高一 · 立体几何学
如图所示, 在四棱雉 $P-A B C D$ 中, $A D / / B C, A D \perp A B$, 面 $A B C D \perp$ 面 $P A B$.

求证:（1） $A D / /$ 平面 $P B C$;

(2) 平面 $P B C \perp$ 平面 $P A B$.
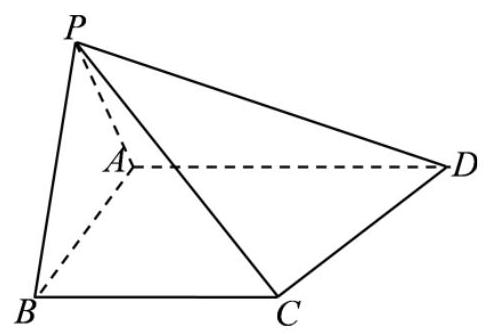
答案: ) 见解析; (2) 见解析
解析: 【分析】

(1) 由题可得 $A D / / B C$, 根据线面平行的判断定理可证 $A D / /$ 平面 $P B C$;

（2）由题，易得 $B C \perp A B$, 再利用面 $A B C D \perp$ 面 $P A B$ 可得 $B C \perp$ 面 $P A B$, 即得证.

【详解】

(1) $\because A D / / B C, B C \subset$ 面 $P B C, A D \not \subset$ 面 $P B C, \therefore A D / /$ 平面 $P B C$

(2) $\because A D / / B C, A D \perp A B \quad \therefore B C \perp A B$

$\because$ 面 $P A B \perp$ 面 $A B C D$, 面 $P A B \cap$ 面 $A B C D=A B, B C \subset$ 面 $A B C D, \therefore B C \perp$ 面 $P A B$,又 $B C \subset$ 面 $P B C, \therefore$ 面 $P B C \perp$ 面 $P A B$

【点睛】

本题主要考查了空间几何中平行以及垂直的判断定理和性质定理, 熟悉定理是解题的关键, 属于较为基础题.